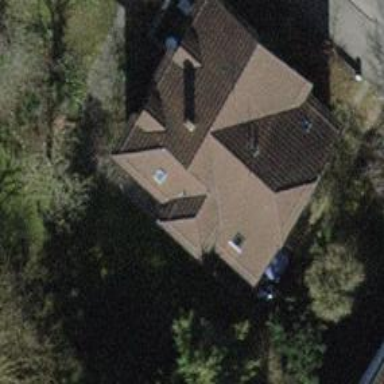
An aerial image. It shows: Building with tile roof.